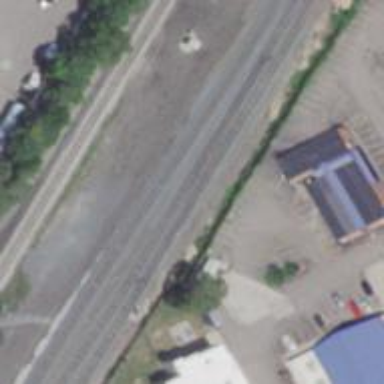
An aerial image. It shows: Railway track.